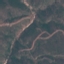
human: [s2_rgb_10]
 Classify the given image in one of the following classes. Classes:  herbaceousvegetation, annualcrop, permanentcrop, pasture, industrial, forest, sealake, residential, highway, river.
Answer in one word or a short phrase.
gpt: HerbaceousVegetation